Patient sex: M
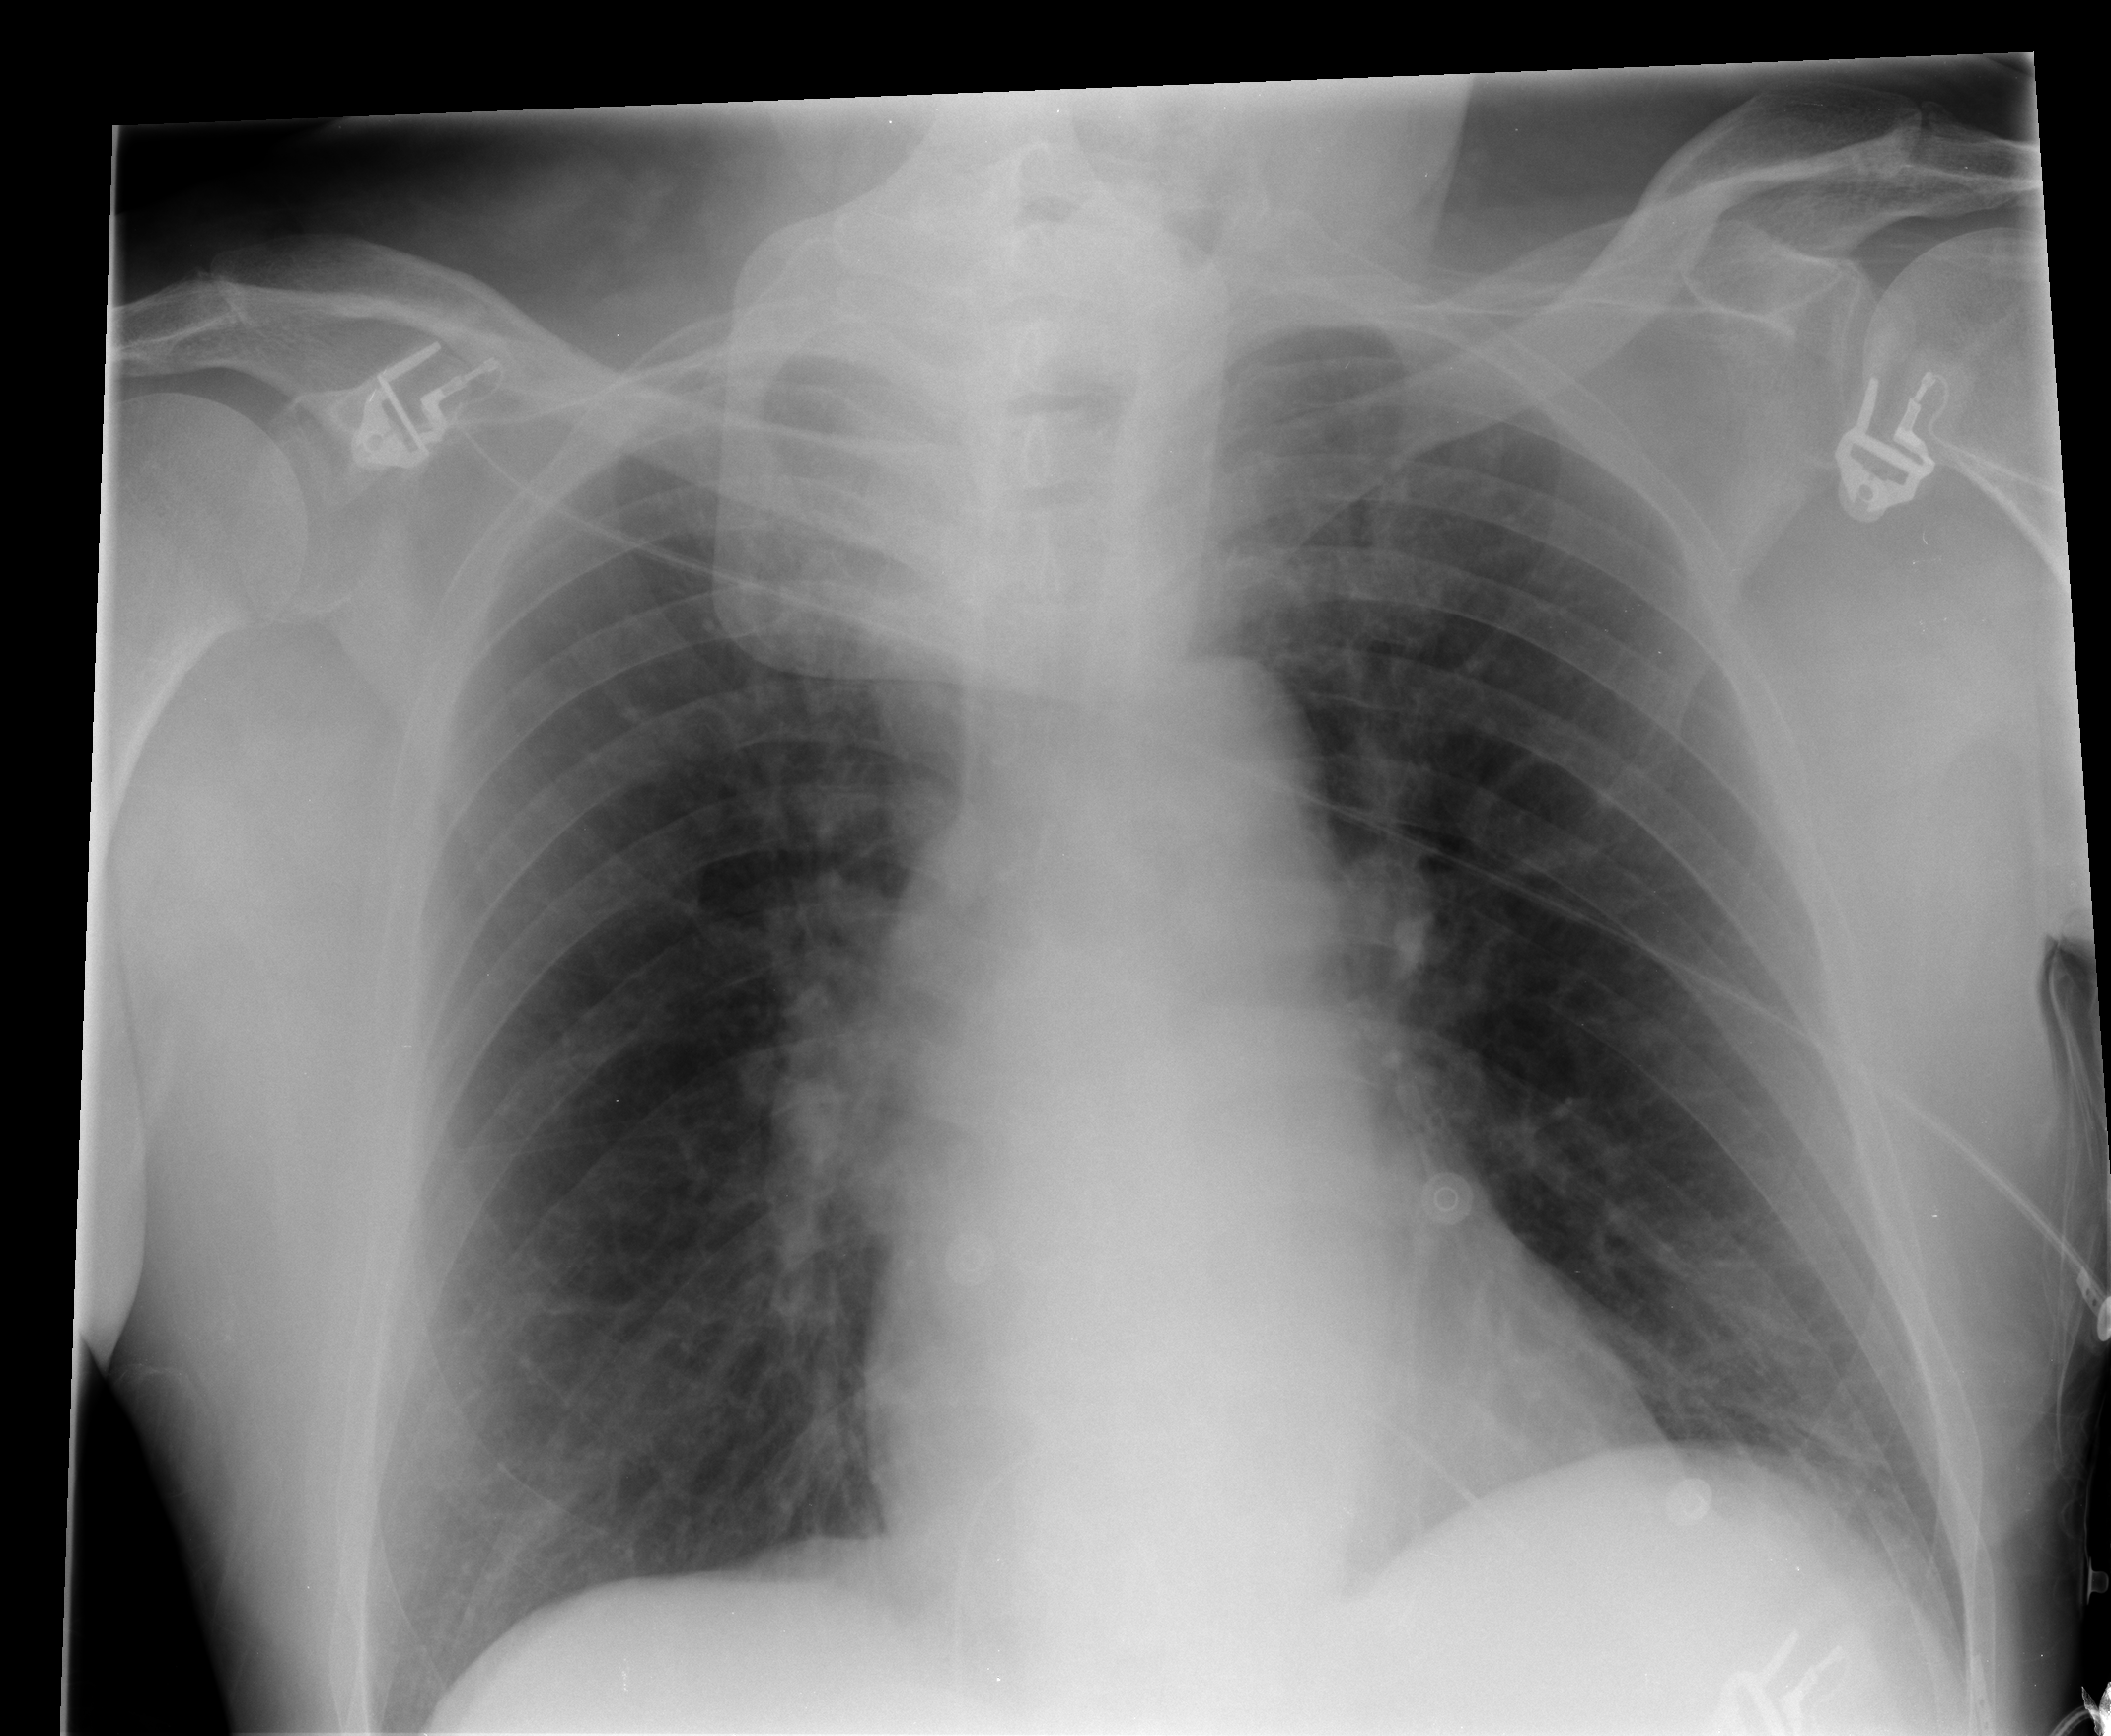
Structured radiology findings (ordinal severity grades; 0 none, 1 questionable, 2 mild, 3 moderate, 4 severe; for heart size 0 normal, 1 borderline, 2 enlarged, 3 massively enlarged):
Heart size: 0
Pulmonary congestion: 2
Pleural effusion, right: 0
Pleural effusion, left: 0
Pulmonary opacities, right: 0
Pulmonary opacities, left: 0
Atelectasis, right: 2
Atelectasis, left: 2